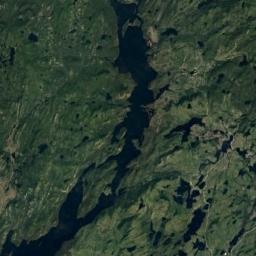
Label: wetland